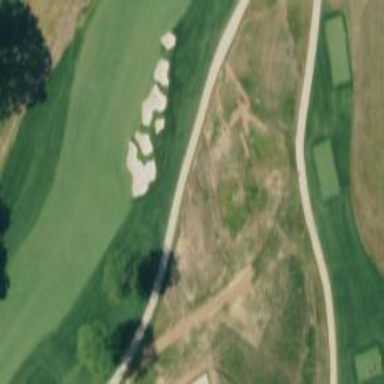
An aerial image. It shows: Service road designated as golf cart path.